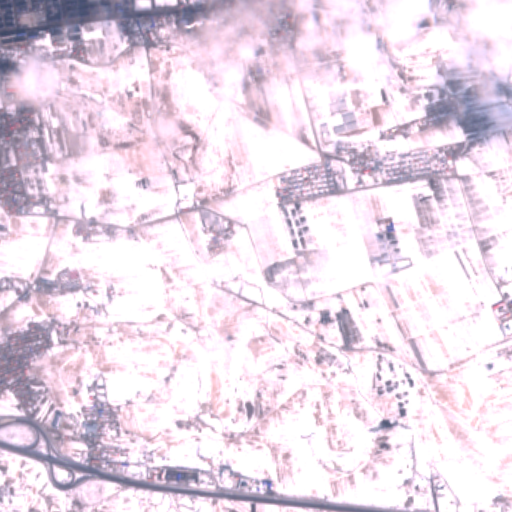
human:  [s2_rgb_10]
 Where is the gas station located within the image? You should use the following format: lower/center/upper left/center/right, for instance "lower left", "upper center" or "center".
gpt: The gas station is located in the lower center of the image.
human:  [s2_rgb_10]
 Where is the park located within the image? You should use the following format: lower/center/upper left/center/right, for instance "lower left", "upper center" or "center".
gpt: The park is located in the upper left of the image.
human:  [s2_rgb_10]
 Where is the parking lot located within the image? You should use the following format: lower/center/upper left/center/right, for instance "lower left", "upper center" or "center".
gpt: The parking lot is located in the upper left of the image.
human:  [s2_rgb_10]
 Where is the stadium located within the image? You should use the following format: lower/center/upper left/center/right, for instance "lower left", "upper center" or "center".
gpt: The stadium is located in the upper left of the image.
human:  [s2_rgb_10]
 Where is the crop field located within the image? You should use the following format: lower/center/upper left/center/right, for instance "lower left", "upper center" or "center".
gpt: There is no crop field in the image.